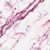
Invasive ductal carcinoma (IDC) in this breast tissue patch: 0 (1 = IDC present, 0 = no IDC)